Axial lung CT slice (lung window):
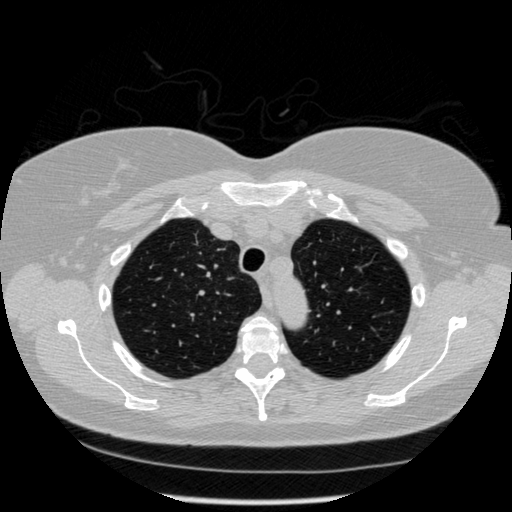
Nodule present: no